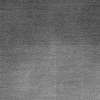
Atmospheric dust classification: dusty